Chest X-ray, AP view. Patient: 27 years old, sex F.
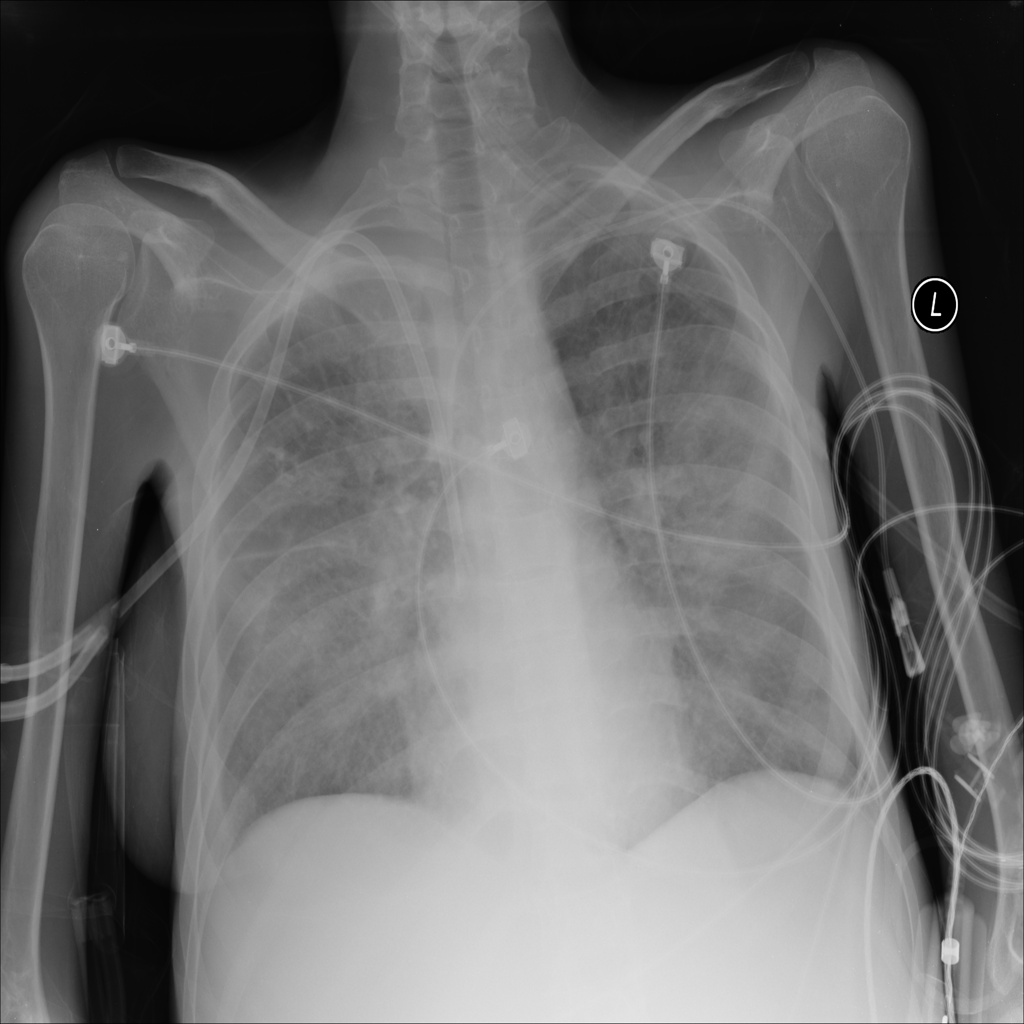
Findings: No Finding